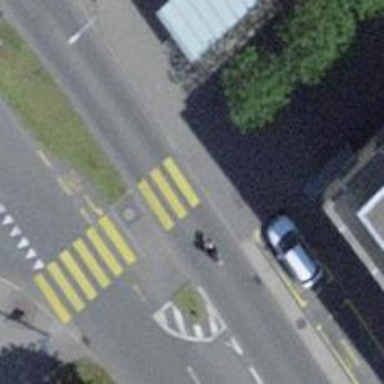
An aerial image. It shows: Kerb serving as barrier.